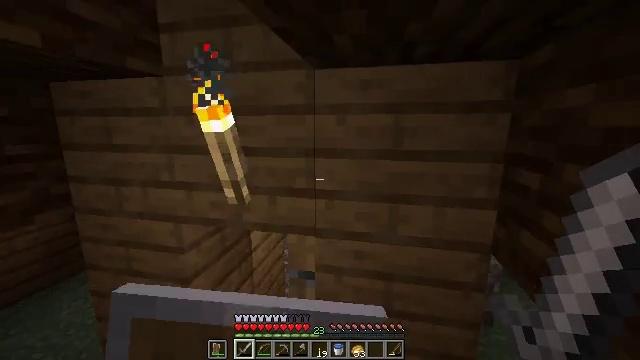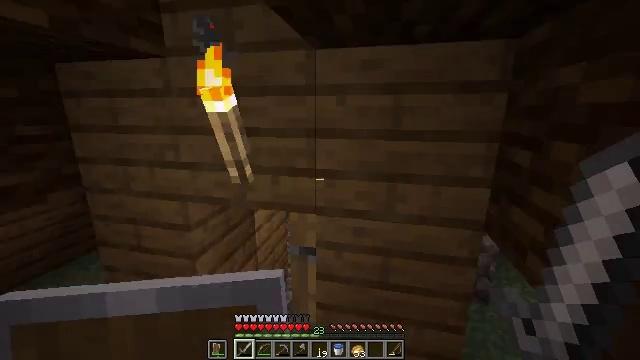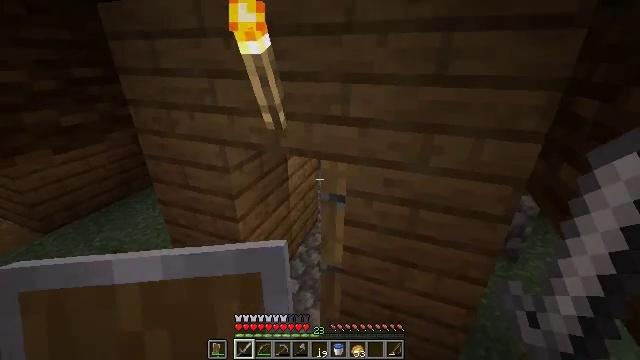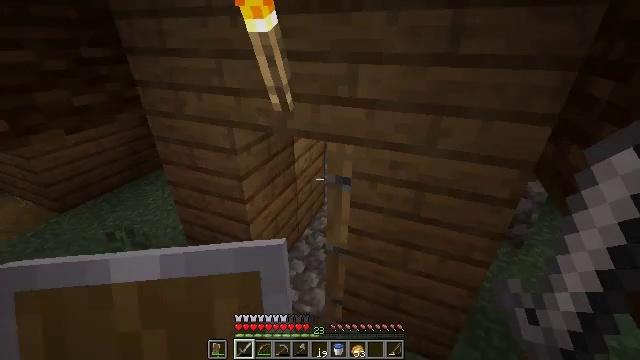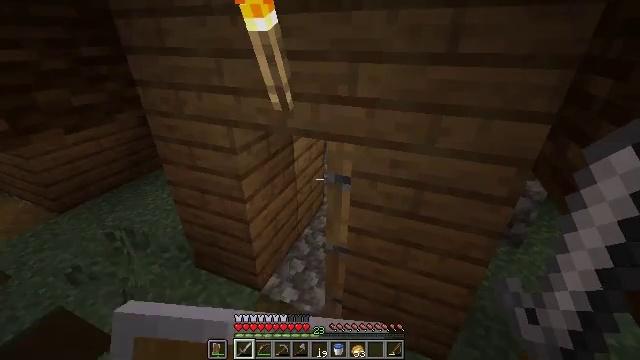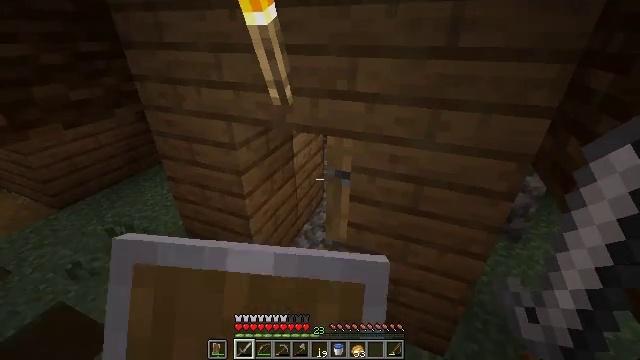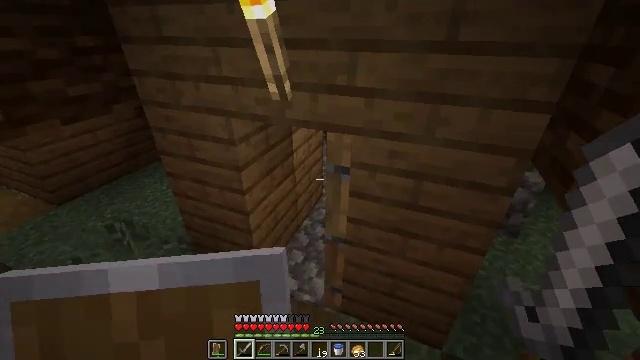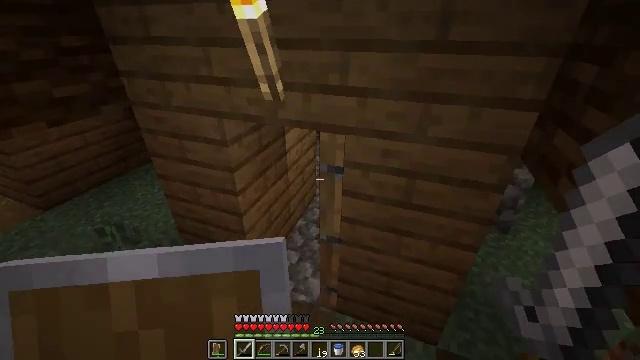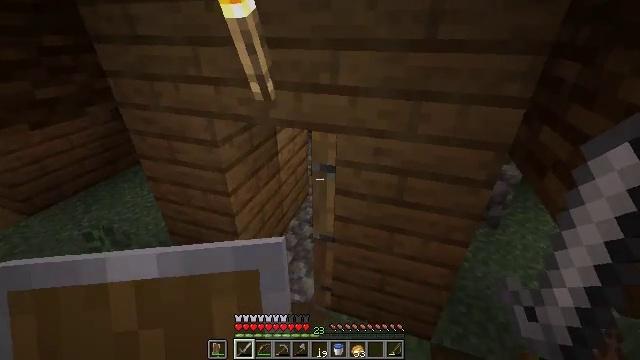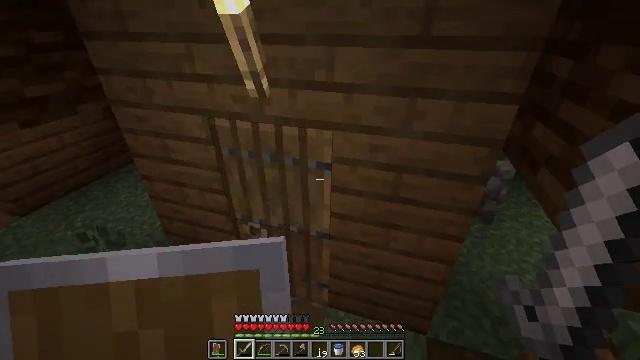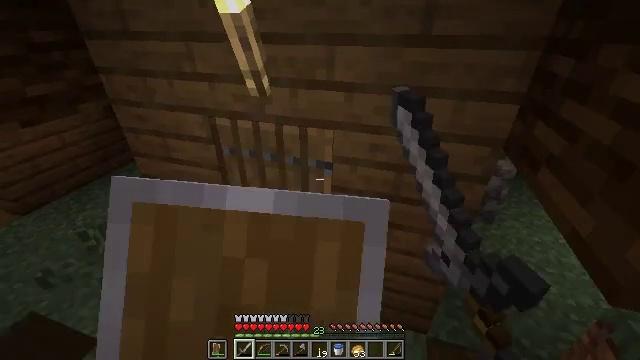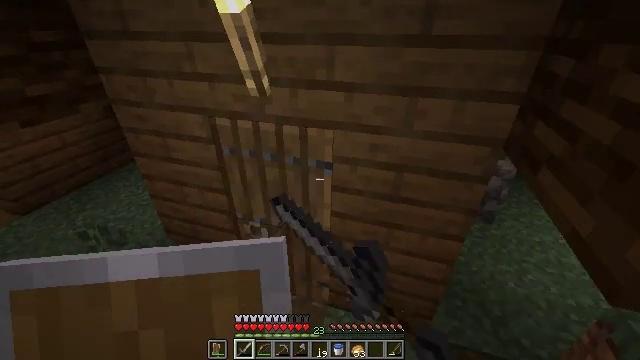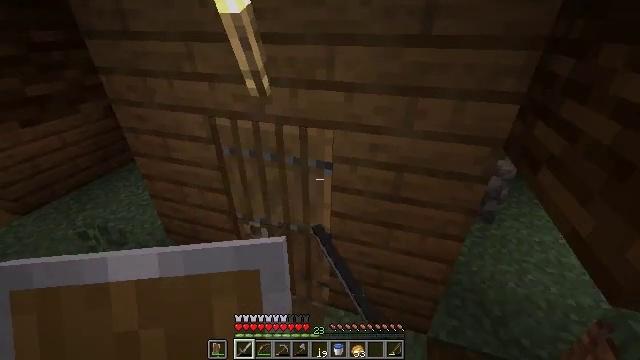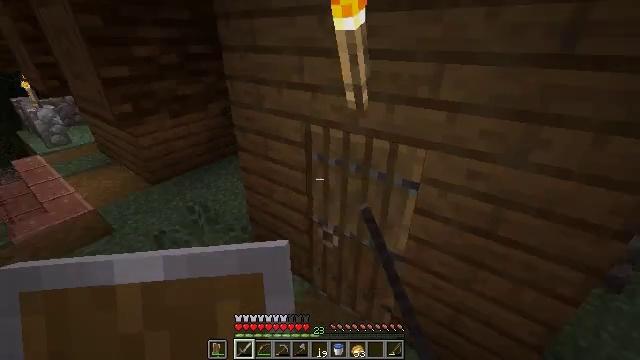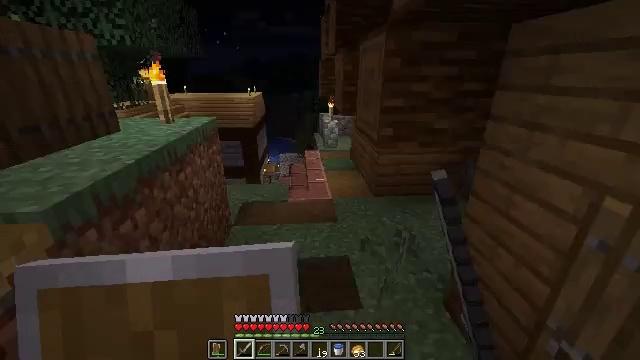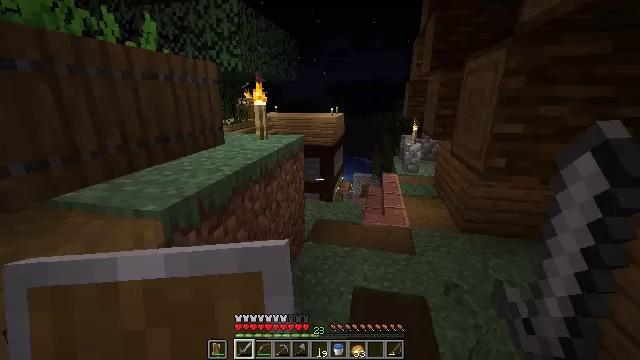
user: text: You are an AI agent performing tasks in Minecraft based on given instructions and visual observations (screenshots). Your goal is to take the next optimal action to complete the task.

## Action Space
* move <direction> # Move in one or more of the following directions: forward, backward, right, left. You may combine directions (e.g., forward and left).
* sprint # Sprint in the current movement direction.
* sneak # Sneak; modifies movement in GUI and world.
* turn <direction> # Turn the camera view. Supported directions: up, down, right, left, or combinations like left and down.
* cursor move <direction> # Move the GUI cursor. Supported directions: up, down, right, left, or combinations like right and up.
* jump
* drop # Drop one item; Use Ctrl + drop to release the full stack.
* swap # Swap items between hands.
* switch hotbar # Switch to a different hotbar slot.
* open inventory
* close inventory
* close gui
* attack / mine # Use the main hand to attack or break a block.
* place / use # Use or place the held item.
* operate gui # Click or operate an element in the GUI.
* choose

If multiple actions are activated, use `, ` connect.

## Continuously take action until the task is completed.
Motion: motion action
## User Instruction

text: Collect wheat crops.
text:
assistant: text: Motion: turn down
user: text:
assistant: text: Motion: turn left and down
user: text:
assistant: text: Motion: turn left and down
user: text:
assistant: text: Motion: use / place
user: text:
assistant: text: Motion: use / place
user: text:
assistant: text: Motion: no_op
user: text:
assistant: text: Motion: turn right
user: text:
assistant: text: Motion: turn right
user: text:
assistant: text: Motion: turn right, use / place
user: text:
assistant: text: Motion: use / place
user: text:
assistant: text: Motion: no_op
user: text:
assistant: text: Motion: no_op
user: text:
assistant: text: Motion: move left, turn left and up
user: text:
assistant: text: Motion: move forward and move left, turn left and up
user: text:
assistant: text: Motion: move forward and move left, turn left and up
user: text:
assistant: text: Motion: move forward, sprint, turn left and up
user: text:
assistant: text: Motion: move forward, sprint
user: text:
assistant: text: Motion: move forward, sprint
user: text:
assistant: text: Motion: move forward
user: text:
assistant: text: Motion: move forward
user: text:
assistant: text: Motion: move forward
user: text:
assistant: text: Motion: move forward, turn right and up
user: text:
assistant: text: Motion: move forward, turn right and up
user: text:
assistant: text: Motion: move forward, sprint, turn left
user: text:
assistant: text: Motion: move forward, sprint
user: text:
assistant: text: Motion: move forward
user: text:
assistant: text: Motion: move forward
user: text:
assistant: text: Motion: move forward
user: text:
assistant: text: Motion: move forward
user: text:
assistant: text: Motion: move forward